Field crop: tomato
Growth stage: 2
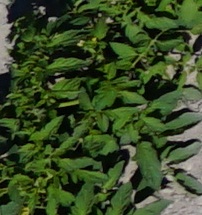
Species: tomato